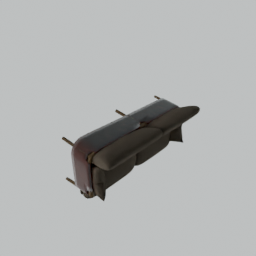
Label: furniture